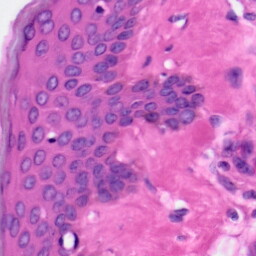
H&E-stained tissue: Skin